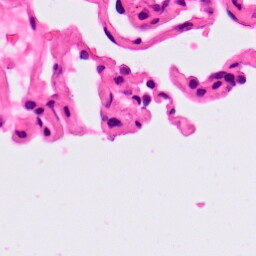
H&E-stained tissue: Lung